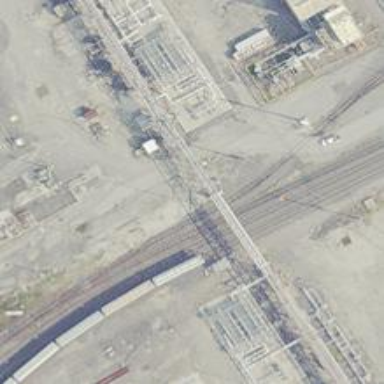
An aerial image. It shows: Railway siding for service.